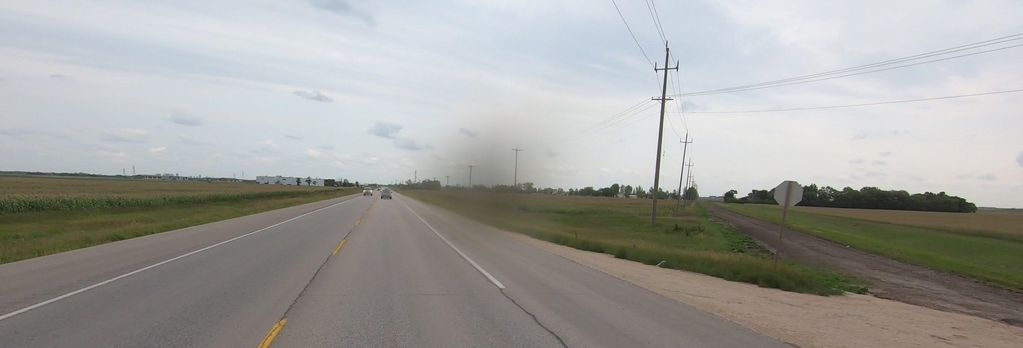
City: winnipeg